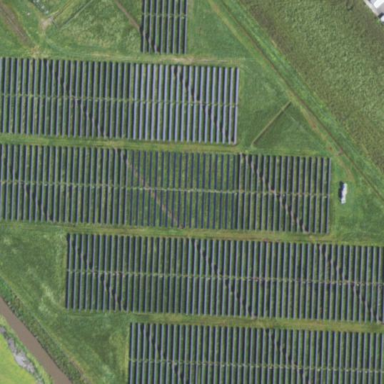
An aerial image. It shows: Solar power plant utilizing photovoltaic technology.